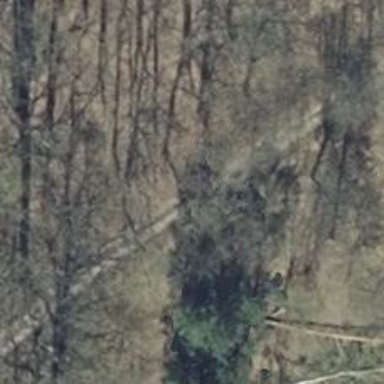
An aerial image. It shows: Abandoned historic railway on embankment.